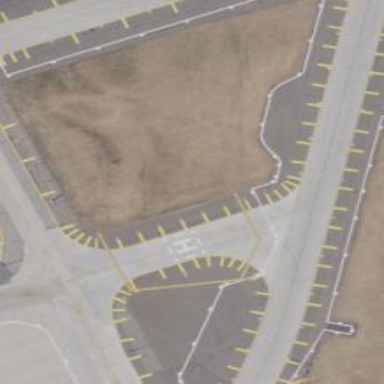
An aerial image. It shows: Image of taxiway at airport.